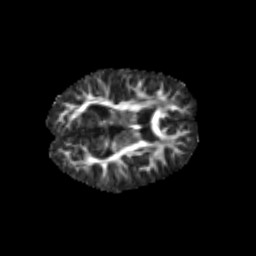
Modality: FA
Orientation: axial
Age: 6
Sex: female
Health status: healthy